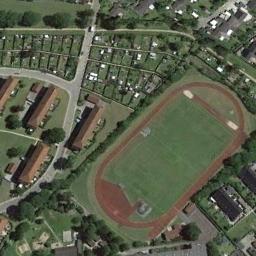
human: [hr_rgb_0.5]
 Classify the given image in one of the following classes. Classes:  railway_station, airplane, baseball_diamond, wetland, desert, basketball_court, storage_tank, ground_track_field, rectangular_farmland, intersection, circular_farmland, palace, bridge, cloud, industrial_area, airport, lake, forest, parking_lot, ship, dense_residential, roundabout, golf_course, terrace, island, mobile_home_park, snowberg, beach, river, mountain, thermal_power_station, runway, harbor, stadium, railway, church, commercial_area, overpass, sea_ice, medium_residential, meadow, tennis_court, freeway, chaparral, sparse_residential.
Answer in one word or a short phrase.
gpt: ground_track_field